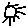
Label: sun